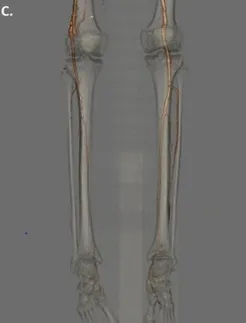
Computed tomography (CT) reconstructions demonstrating a right-sided persistent sciatic artery aneurysm. C) Continuation of right PSA as a popliteal artery. Note the hypoplastic nature of the distal right superficial femoral artery.
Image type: radiology (ct)